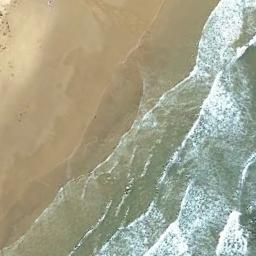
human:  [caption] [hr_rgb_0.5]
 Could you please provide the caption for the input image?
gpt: The beach with khaki sand and the color of the seawater is green .

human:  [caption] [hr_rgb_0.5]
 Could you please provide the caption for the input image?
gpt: The waves wash the yellow beach .

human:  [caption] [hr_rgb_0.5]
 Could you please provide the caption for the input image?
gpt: There are many green plants near the beach .

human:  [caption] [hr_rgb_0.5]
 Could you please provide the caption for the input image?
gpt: Golden beaches and waves breaking ashore .

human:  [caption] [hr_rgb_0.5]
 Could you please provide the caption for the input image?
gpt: There are water marks on the beach .